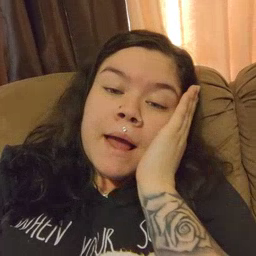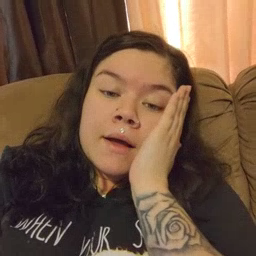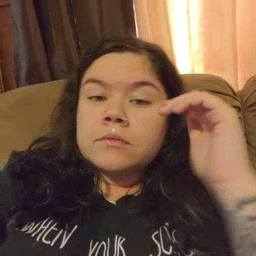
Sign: bed